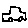
Label: car